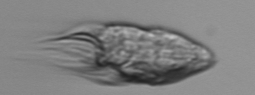
Label: Strombidium_morphotype1